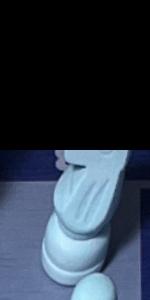
Label: Knight_White